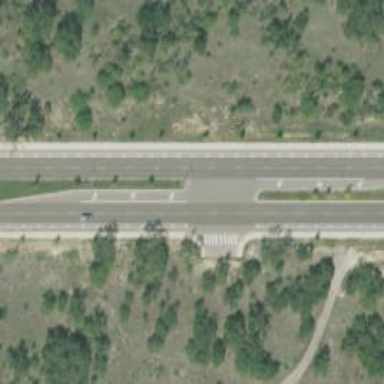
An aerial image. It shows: Secondary link road.